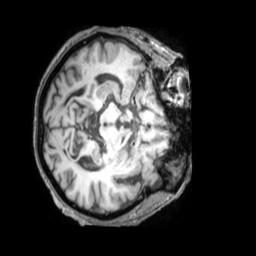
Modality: T1w
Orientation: axial
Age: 63
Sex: male
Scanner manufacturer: philips
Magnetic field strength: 3 T
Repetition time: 0.009882 s
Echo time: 0.004603 s